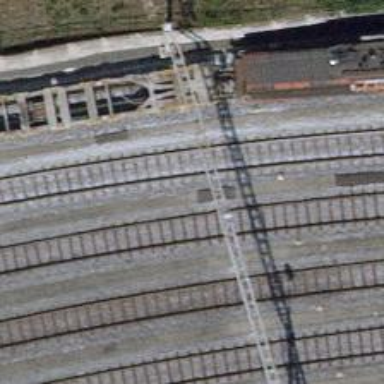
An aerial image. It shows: Rail yard with electrified contact lines for railway operations.